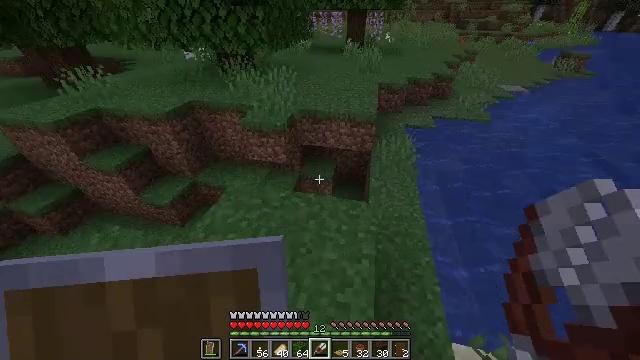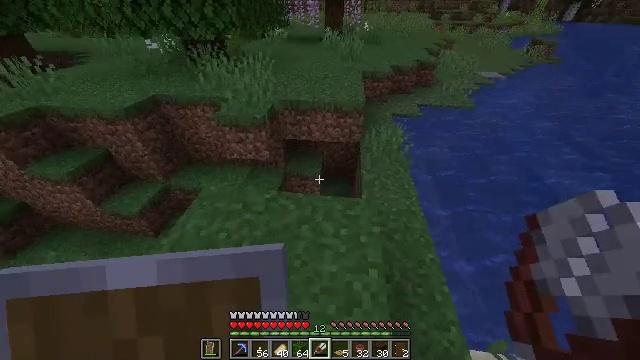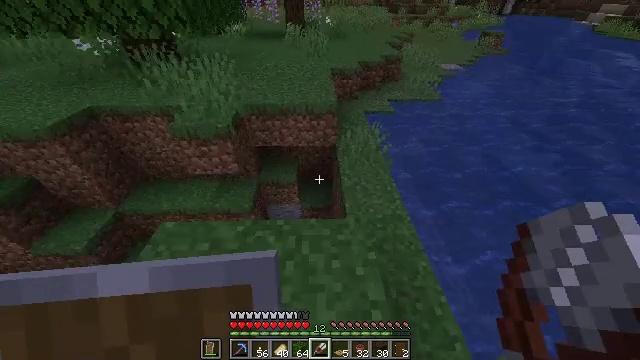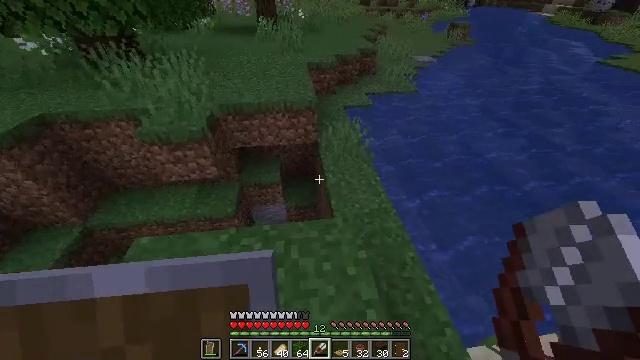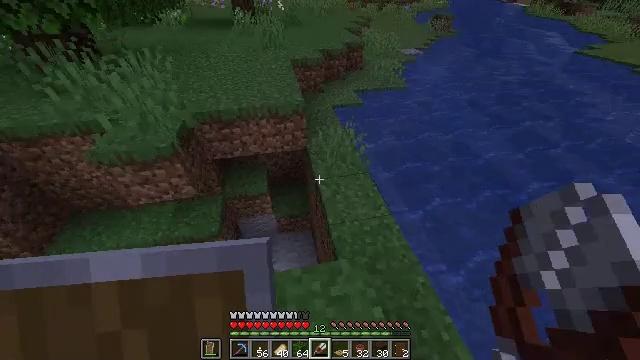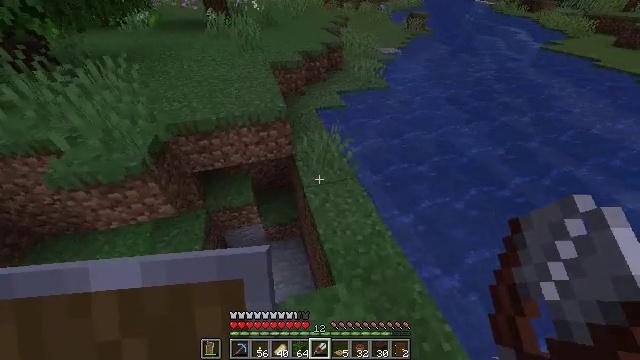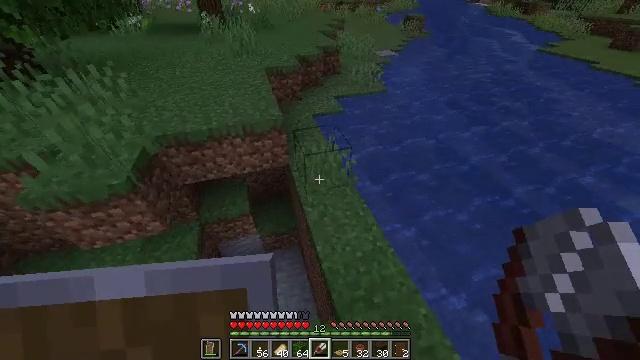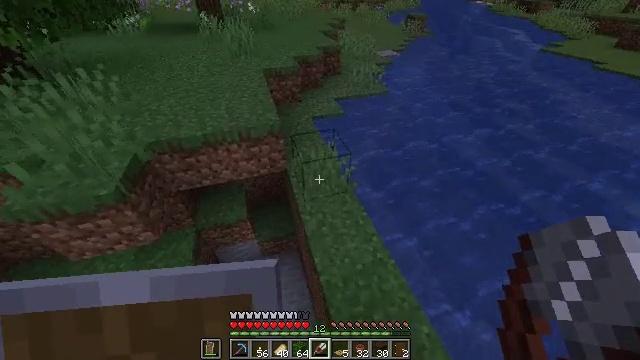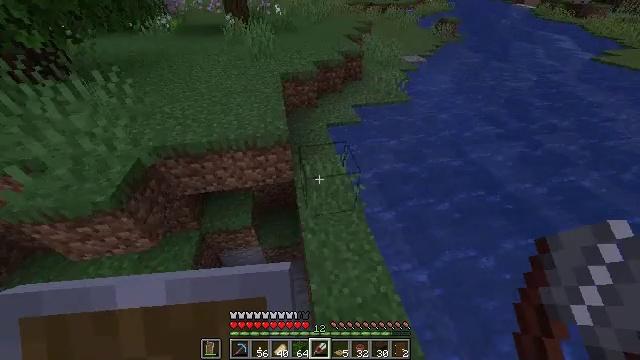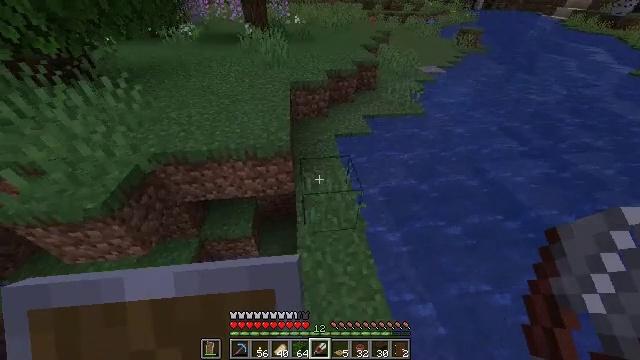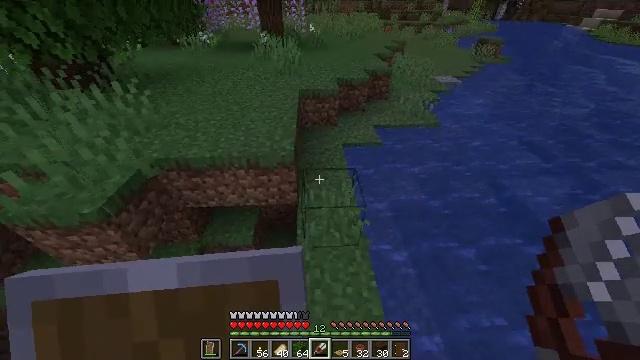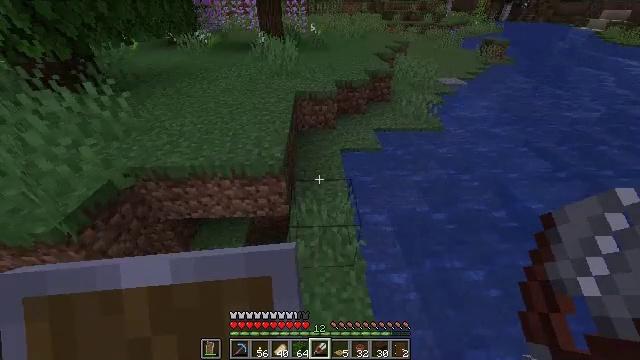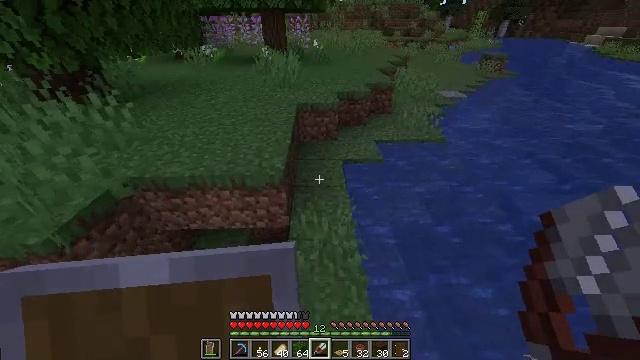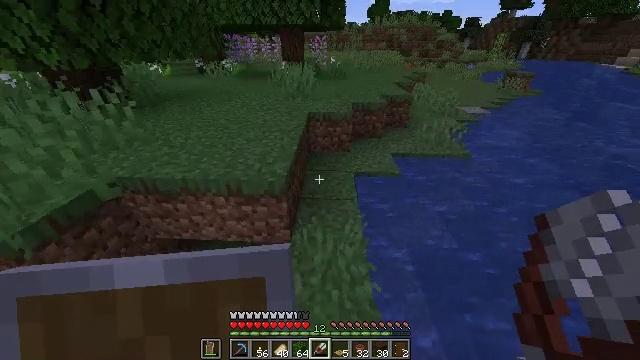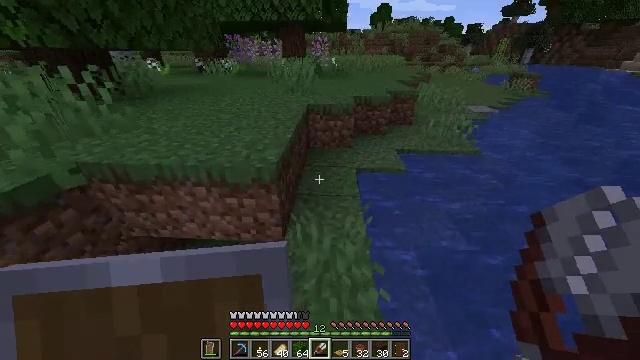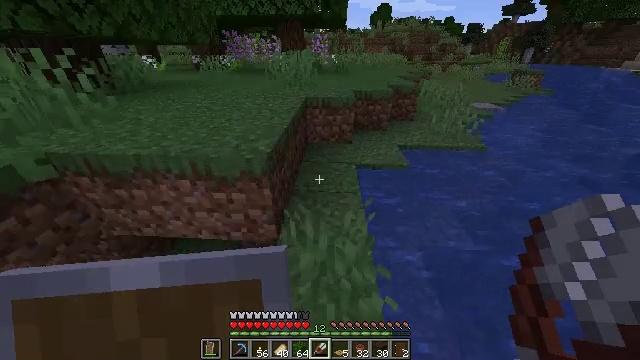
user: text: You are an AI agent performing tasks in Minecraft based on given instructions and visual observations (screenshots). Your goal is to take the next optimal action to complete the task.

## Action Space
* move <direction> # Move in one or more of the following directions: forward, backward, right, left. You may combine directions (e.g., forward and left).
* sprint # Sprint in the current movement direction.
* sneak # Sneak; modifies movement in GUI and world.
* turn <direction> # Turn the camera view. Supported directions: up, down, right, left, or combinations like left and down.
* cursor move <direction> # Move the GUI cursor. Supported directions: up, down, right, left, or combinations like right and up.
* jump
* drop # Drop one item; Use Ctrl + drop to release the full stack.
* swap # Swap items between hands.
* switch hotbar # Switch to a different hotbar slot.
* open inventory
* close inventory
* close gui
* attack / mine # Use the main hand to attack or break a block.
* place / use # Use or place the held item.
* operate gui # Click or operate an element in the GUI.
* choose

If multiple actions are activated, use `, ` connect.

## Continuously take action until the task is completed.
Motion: motion action
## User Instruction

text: Gather the beautiful lily of the valley.
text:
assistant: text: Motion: move forward, turn right and down
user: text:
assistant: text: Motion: move forward, turn right
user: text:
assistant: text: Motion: move forward, turn right and down
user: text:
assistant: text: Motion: move forward, turn right and down
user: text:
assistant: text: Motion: move forward, turn right
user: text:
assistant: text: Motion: move forward and move right
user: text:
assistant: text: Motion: move forward and move right
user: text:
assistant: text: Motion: move forward and move right, turn left
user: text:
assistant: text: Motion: move forward and move right, turn left and up
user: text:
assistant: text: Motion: move forward, turn left and up
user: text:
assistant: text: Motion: move forward
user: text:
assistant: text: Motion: move forward, turn up
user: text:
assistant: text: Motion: move forward, turn left and up
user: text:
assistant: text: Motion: move forward, turn up
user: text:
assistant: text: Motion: move forward
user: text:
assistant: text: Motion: move forward and move left, jump
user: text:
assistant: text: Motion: move forward and move left, jump
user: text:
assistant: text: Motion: move forward and move left, jump
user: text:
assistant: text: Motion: move forward and move left, jump
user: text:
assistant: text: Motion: move forward and move left, turn right, jump
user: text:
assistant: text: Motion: move forward and move left, turn right, jump
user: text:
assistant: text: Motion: move forward and move left, turn right
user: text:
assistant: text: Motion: move forward, turn right
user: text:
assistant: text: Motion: move forward
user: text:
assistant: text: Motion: move forward
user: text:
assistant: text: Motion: move forward, turn left
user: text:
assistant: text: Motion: move forward, turn left
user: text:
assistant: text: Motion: move forward, turn left
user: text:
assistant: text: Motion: move forward, turn left
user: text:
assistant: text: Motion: move forward